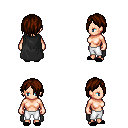
a pixel art fantasy rpg character, female body template, human, light skin, black cape, white pants, brown bangs hairstyle, black slippers, four views (front, back, left, right), 2x2 character sprite sheet, small pixel art, hard edges, no anti-aliasing